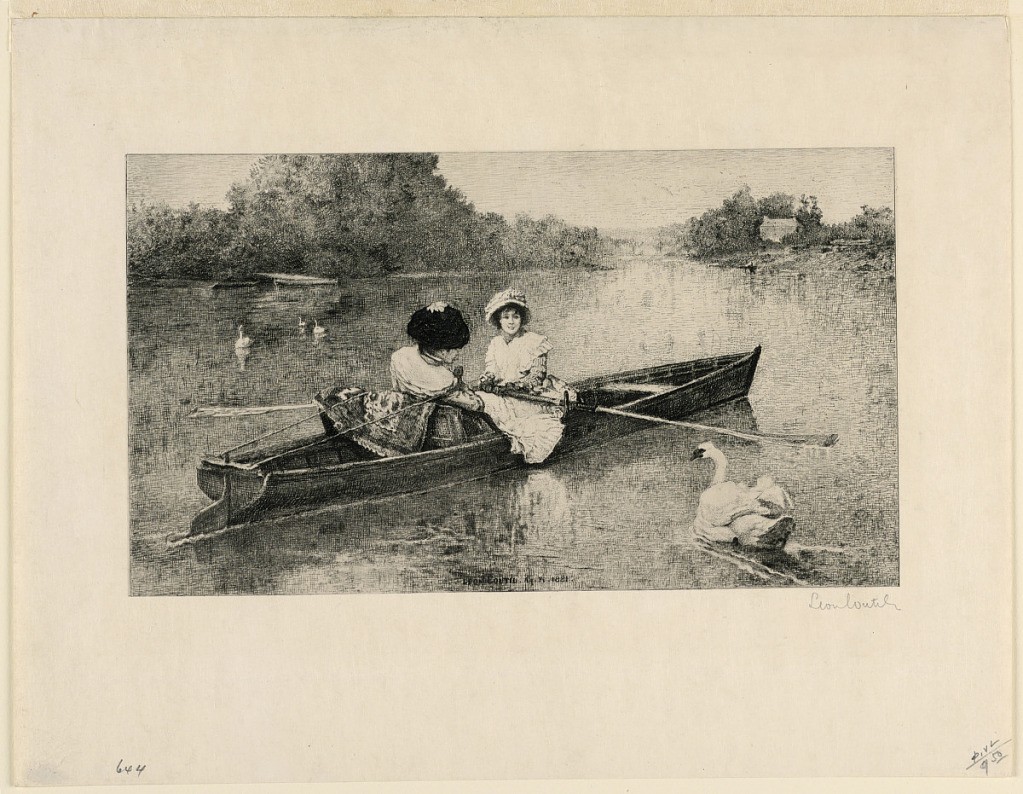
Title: Two ladies in a rowboat
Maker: Léon Marie Coutil, French, 1856 - 1943
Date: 1881
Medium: Etching in black ink on cream-colored paper
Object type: Print
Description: Two ladies in a rowboat, one handling the oars, the other the tiller by means of lines. A swan swims toward them.